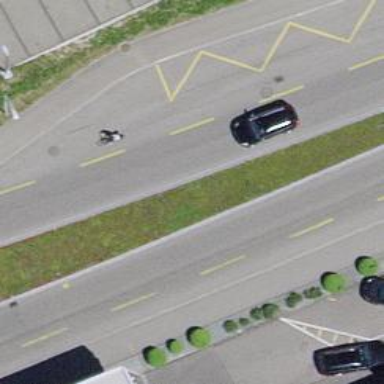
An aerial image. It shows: Public transport stop position.